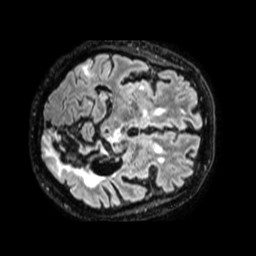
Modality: FLAIR
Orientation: axial
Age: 70
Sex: male
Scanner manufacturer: philips
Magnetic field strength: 1.5 T
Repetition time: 4.8 s
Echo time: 0.3368 s